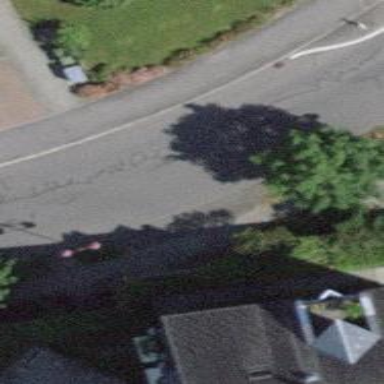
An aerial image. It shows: Kerb barrier.